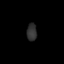
Tissue: skin
Cell type: Others
Senescence score: 0.7189
Nuclear area (px): 171
Mean DAPI intensity: 48.018